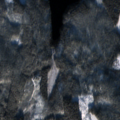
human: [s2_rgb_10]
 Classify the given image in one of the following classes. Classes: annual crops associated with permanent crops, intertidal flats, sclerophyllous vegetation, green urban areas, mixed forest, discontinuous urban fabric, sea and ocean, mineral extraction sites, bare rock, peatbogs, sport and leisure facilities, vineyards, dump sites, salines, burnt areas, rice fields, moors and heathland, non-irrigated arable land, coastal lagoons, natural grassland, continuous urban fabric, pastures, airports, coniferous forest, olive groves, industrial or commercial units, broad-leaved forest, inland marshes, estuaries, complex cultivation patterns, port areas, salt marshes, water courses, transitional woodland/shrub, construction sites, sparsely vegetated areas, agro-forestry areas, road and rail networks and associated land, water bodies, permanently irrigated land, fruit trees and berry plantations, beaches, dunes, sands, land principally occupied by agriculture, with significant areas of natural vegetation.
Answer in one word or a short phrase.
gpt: land principally occupied by agriculture, with significant areas of natural vegetation, coniferous forest, mixed forest, water bodies